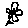
Label: flower